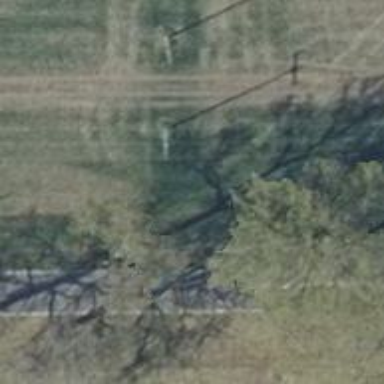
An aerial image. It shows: Power pole.